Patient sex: M
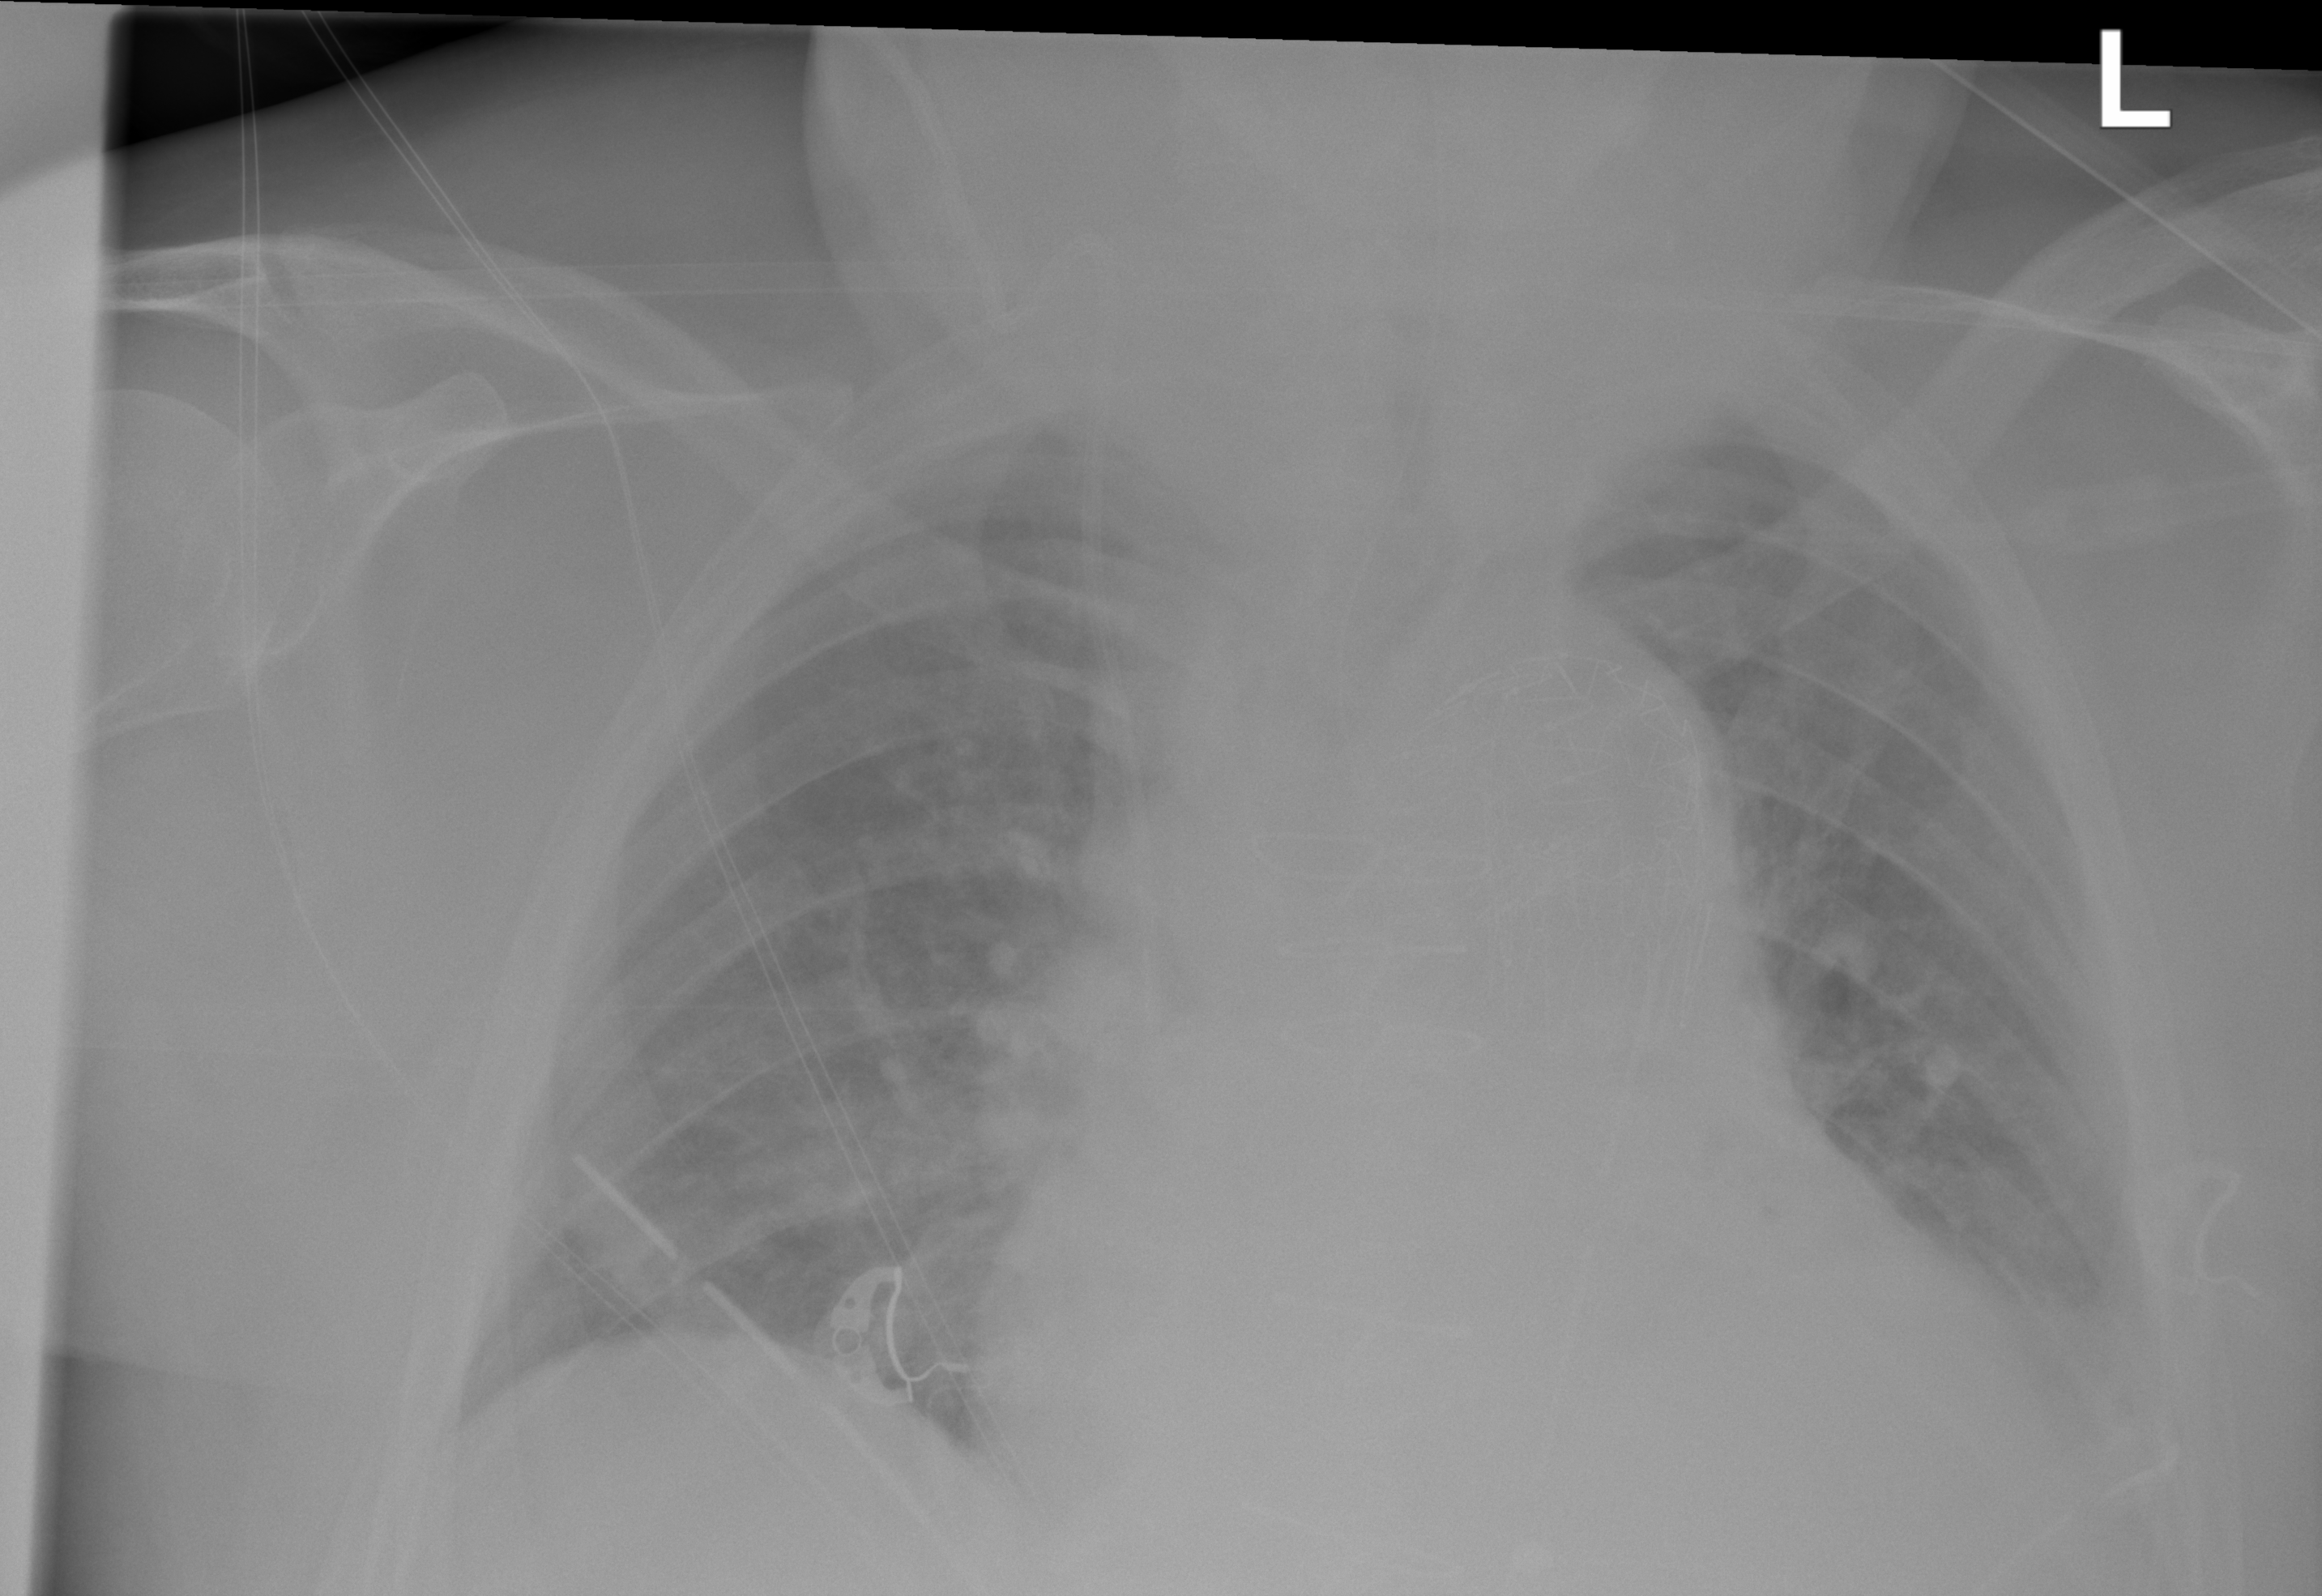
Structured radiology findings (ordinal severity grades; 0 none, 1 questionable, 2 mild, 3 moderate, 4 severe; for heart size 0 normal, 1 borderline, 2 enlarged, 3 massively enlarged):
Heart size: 2
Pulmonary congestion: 0
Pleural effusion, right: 0
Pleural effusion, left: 2
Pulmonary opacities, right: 0
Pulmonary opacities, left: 0
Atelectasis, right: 2
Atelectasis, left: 2